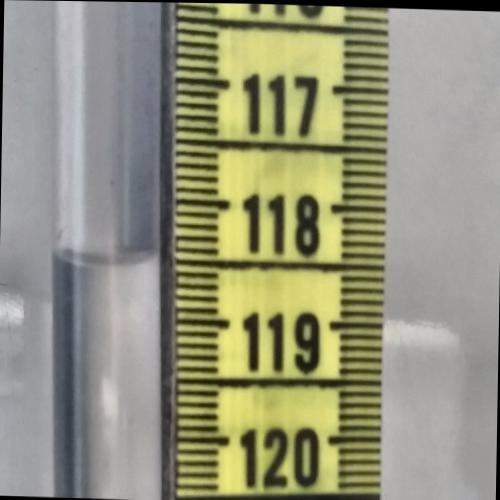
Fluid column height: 118.5 cm